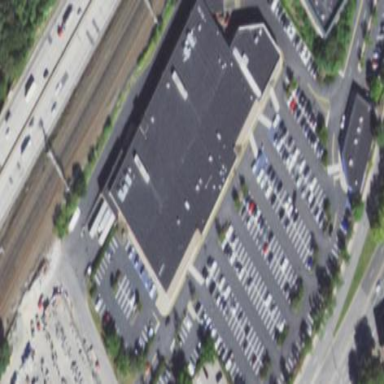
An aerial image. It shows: Supermarket building.